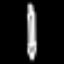
Label: pencil